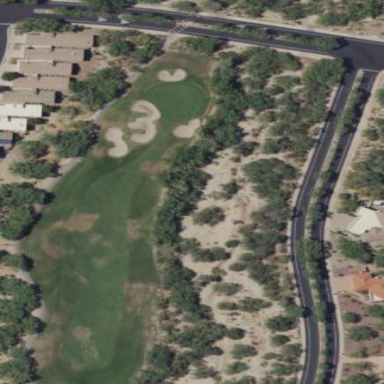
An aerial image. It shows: Area with grass used as rough in golf course.